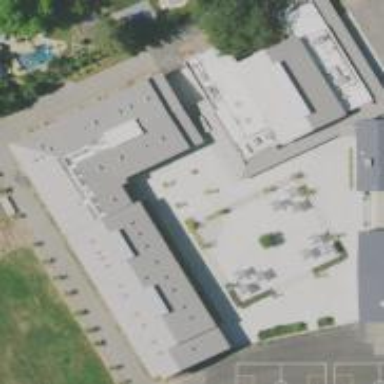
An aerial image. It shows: School building.